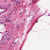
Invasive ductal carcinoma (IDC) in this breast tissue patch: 0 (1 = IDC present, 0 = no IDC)